Question: I want to add an extra field to 'Haystack' form, but for some reason, the form output in template isn't working.
Instead of displaying extra field, I get some weird template with model select fields. All I want is a single 'q' input and an extra field for 'author'.
'''
from django import forms
from haystack.forms import HighlightedSearchForm
class QuestionSearchForm(HighlightedSearchForm):
author = forms.CharField(max_length = 100, required = False)
'''
'''
# Create your views here.
from haystack.generic_views import SearchView
from search.forms import QuestionSearchForm
class QuestionSearchView(SearchView):
form_class = QuestionSearchForm
template_name = 'search/search.html'
'''
'''
<form method="get" class="form-inline" action=".">
<div>
{{ form.as_p }}
<input class="btn btn-primary" type="submit" value="Najdi"/>
</div>
</form>
'''

Thanks!
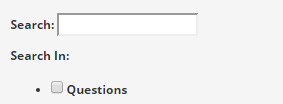
Answer: I believe 'template_name' should be 'template' in your views.py.
Take a look at the default 'class SearchView' on the <URL>